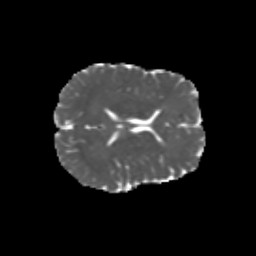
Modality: MD
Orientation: axial
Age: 39
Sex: female
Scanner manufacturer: siemens
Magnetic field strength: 3 T
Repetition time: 1.8 s
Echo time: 0.07 s